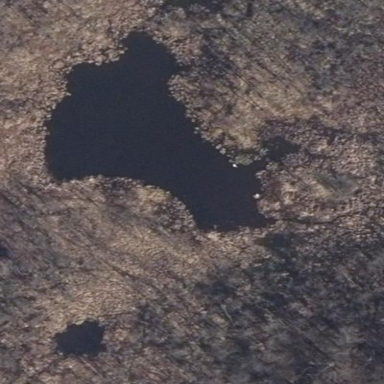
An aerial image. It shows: Lake with natural water.